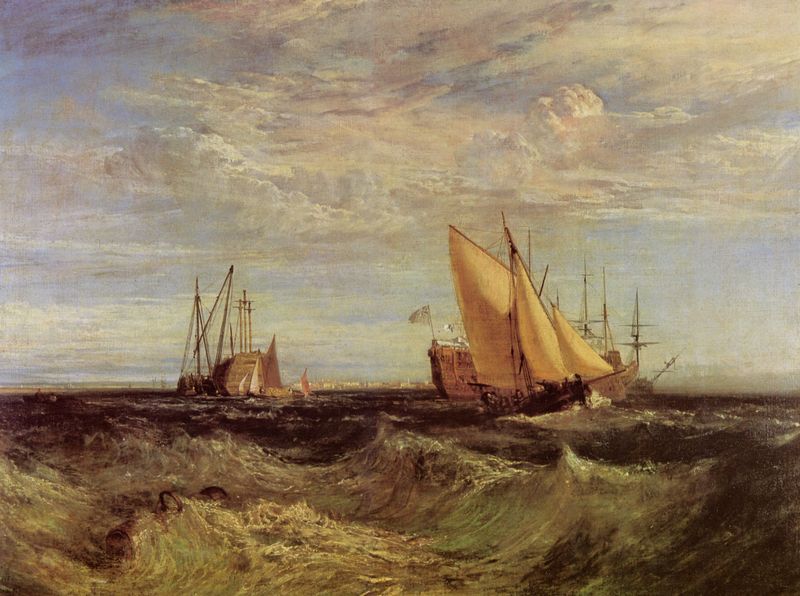
Titel: Die Vereinigung von Themse und Medway
Künstler: William Turner
Standort: London
Institution: Tate Gallery
Schlagwörter: blau, dunkel, felsen, gemälde, himmel, meer, wasser, weiß, wolken, gelb, grün, landschaft, menschen, see, stadt, ufer, braun, grau, hintergrund, holz, licht, schwarz, wolke, beige, malerei, öl, horizont, natur, wind, gewässer, sonne, insel, boot, boote, gischt, schiff, schiffe, segel, segelboot, segelschiffe, sommer, welle, wellen, fahnen, fahne, mast, segelschiff, dunst, nebel, hafen, masten, sandbank, schaum, brandung, schlacht, seestück, seile, sturm, stürmisch, turner, unwetter, wellengang, wetter, wogen, blue, white, black, dark, gray, green, grey, painting, robe, yellow, pink, brown, wooden, segelboote, takelage, taue, ozean, fracht, fass, wimpel, seegang, seefahrt, wood, cloud, clouds, heaven, man, sky, unfall, boat, ocean, sea, ship, shore, water, waves, horizon, holländisch, flotte, coast, river, bote, purple, battle, boats, crashing, foam, kentern, sail, seelandschaft, storm, stormy, wave, flag, sunlight, flags, botte, seeschlacht, buildings, pumpen, bagger, frachtschiff, crane, war, dreimaster, holzboote, ships, meerstück, piraten, raue see, tiefer horizont, rahe, sailing, sails, schife, heavy, barrel, barrels, skyline, segelschiffel, sinking, curve, masts, we;;em, whitecaps, spray, navy, froth, cannons, sunk, sail ship, wrecked, capsized, seaq, turned over, top side, frigate, tossed, roiling, schooner, aufgewühltes meer, wolkenformationen über meer